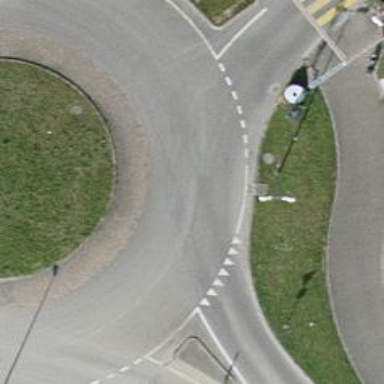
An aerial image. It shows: Tertiary road made of asphalt leading to roundabout junction.